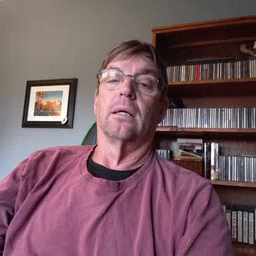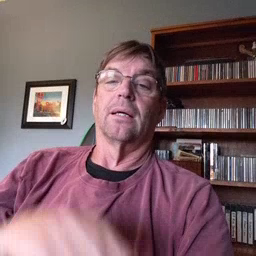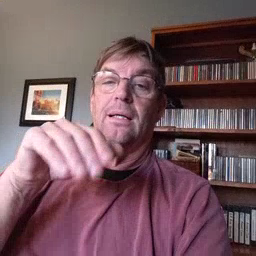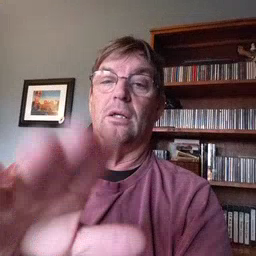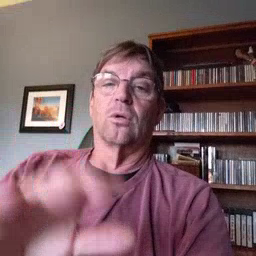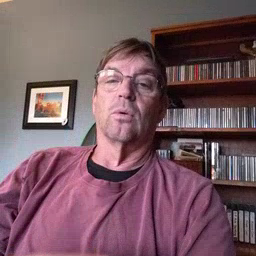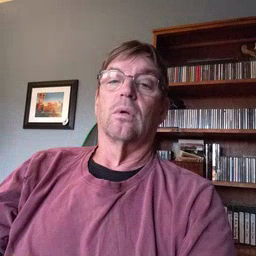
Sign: into